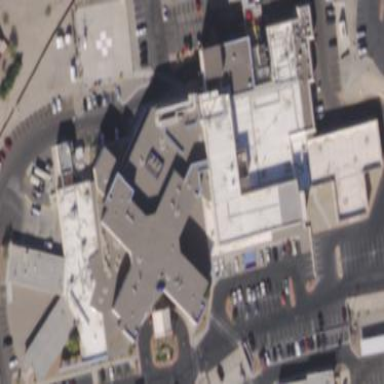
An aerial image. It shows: Hospital building.